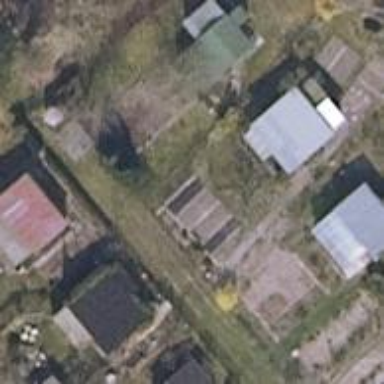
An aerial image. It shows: Plot in the allotments.